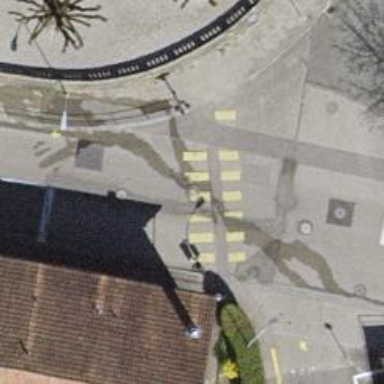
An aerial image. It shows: Uncontrolled zebra crossing with zebra markings.